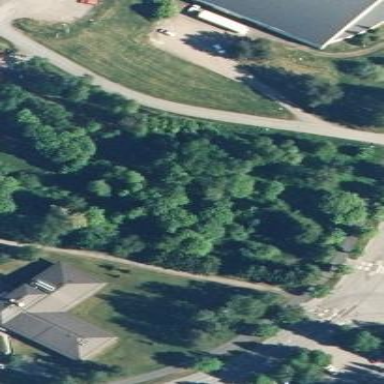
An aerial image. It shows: Mixed woodland area with various types of leaves.